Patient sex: M
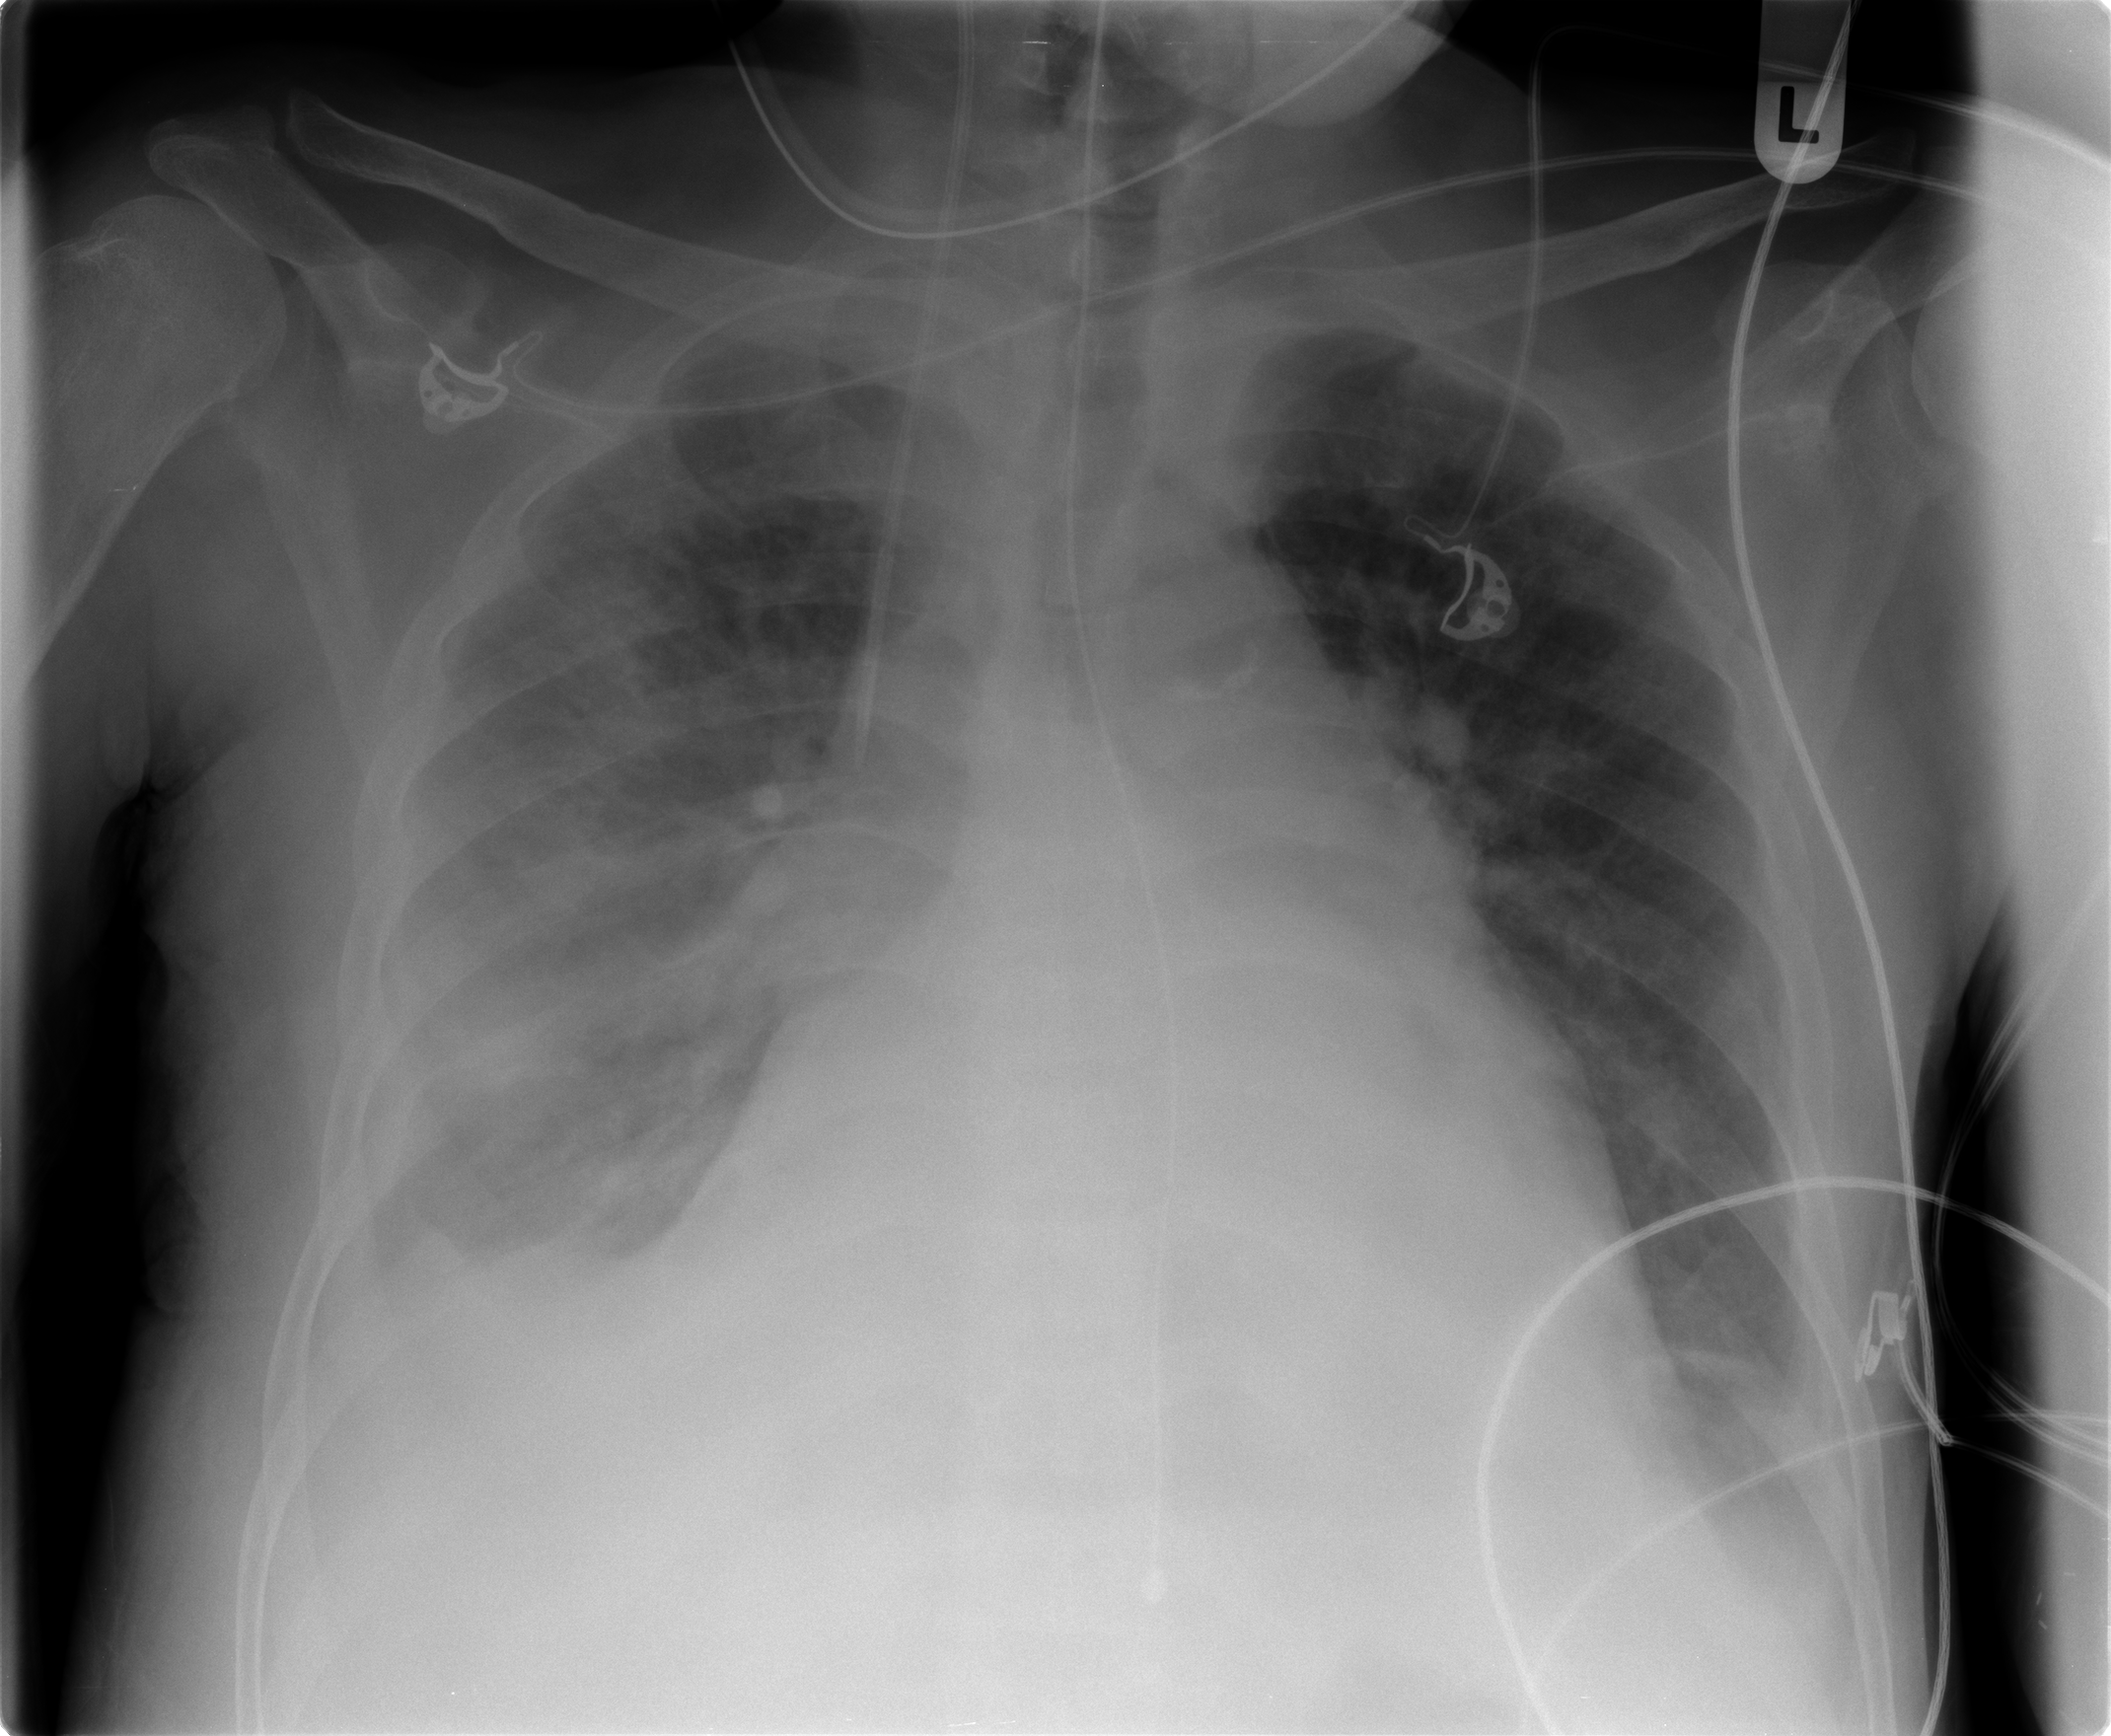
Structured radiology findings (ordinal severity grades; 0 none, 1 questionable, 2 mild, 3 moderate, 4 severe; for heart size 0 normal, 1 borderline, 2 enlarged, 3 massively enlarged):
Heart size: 2
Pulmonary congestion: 2
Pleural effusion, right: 3
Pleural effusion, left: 2
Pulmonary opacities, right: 3
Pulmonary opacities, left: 2
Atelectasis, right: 3
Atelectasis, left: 2